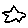
Label: star